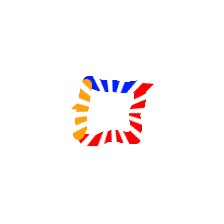
Shape: square